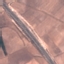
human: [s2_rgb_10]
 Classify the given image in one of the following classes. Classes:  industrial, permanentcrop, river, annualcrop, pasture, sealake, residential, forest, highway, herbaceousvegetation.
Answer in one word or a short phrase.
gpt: Highway